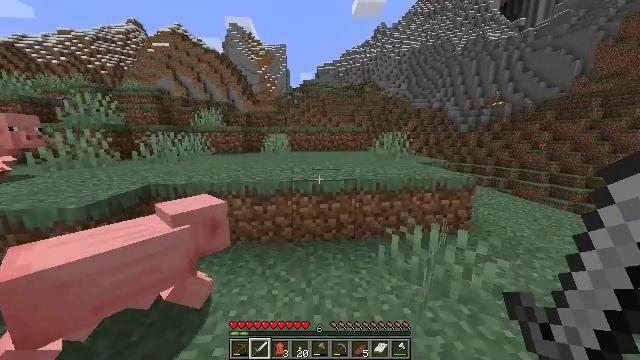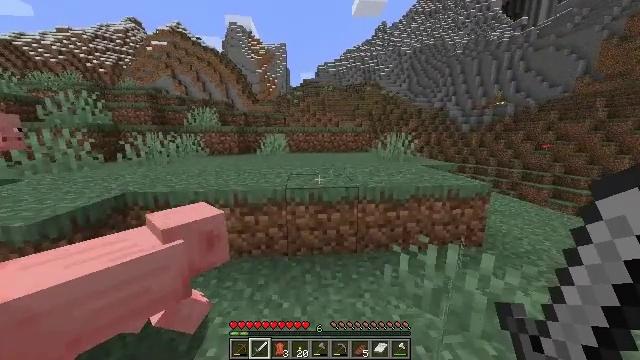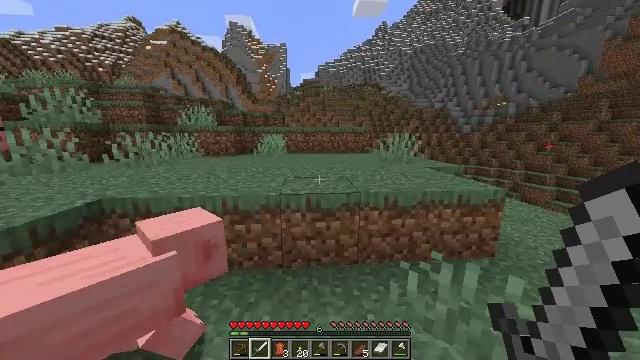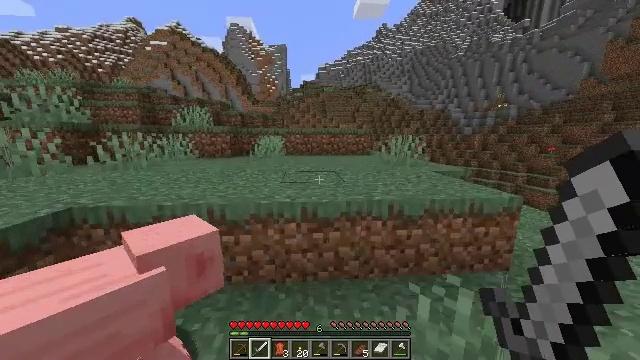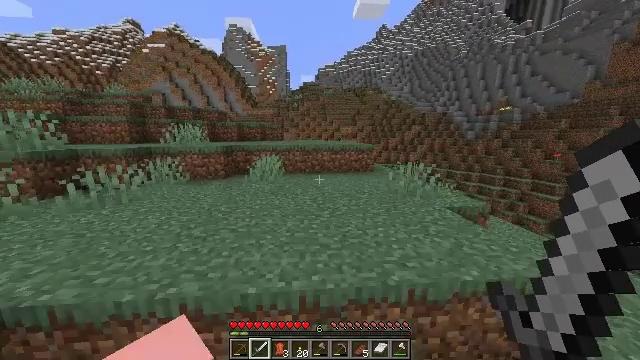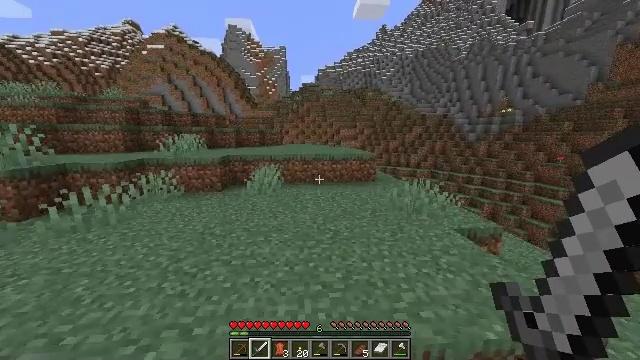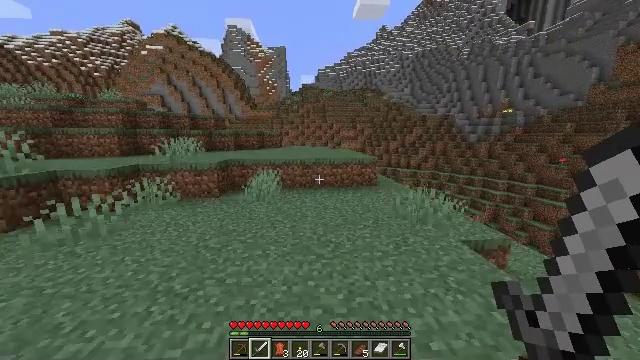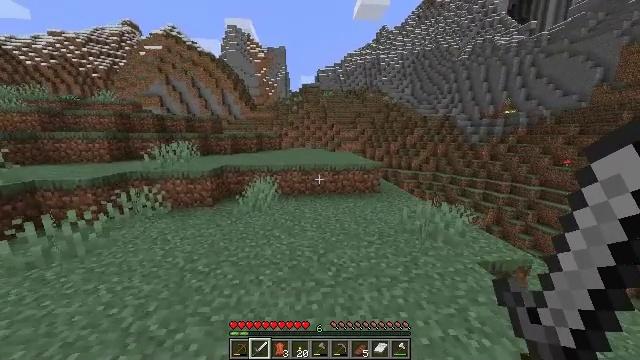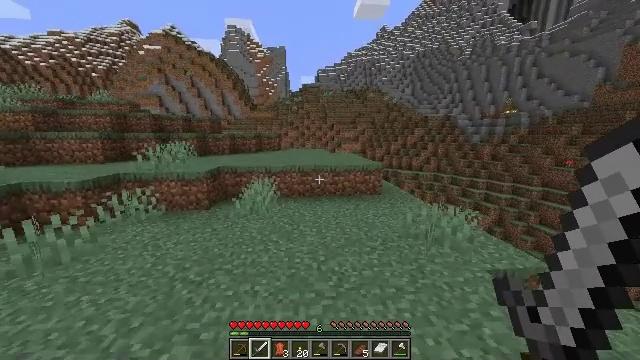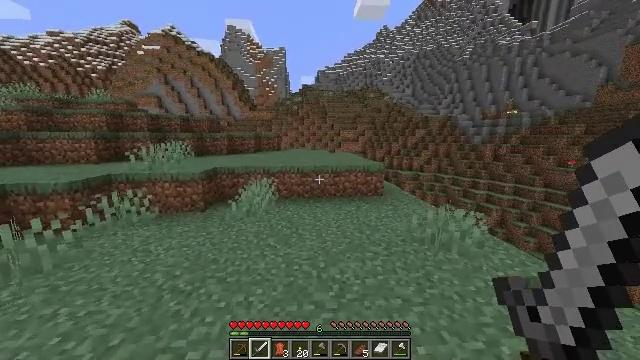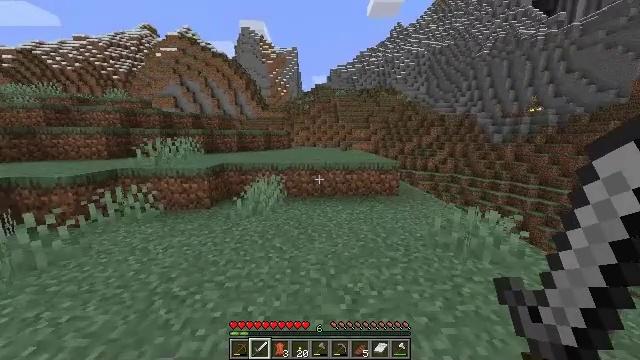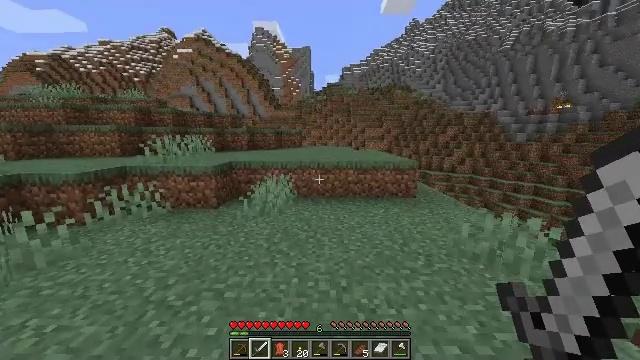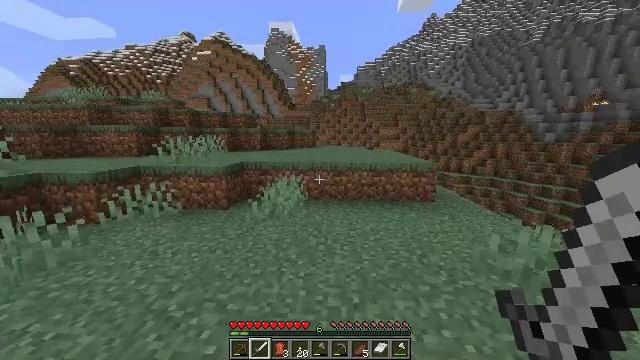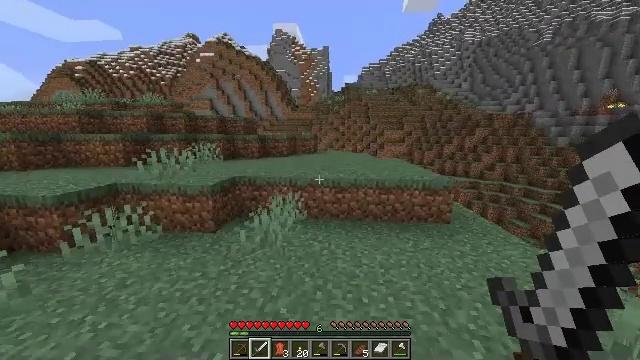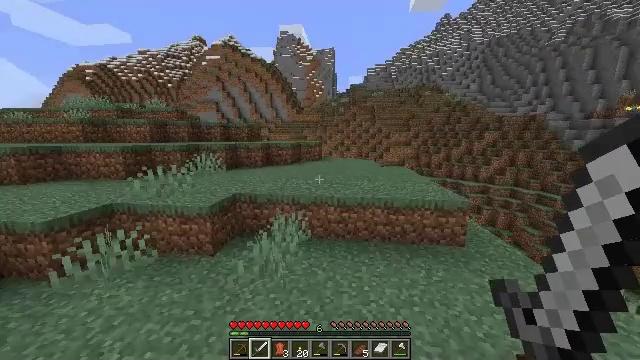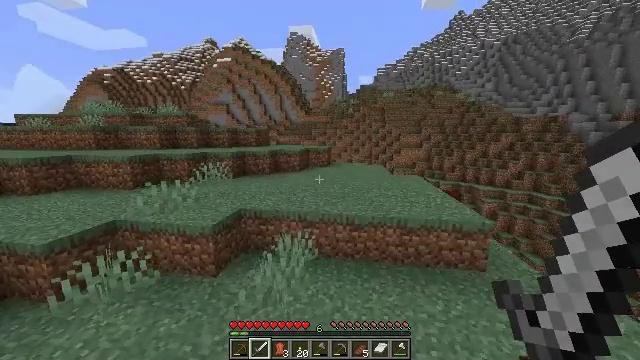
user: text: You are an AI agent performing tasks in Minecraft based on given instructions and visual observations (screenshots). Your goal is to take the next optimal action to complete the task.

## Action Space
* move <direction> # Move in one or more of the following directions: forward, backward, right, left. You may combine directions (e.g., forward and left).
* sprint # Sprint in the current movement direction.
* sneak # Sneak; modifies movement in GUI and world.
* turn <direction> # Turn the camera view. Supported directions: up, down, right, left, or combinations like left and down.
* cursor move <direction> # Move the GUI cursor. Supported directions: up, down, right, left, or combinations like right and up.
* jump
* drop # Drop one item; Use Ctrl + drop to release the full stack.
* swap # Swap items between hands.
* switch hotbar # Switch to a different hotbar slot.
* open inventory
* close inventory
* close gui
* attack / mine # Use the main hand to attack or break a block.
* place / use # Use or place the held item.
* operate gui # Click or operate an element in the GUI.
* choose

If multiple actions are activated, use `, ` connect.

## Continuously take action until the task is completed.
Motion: motion action
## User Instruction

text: Mine oak leaves.
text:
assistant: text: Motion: move forward, sprint
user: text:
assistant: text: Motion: move forward, sprint
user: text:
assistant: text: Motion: move forward, sprint, jump
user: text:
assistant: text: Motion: move forward, sprint, jump
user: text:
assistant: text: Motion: move forward, sprint, jump
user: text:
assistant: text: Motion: move forward, sprint, jump
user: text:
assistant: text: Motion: move forward, sprint, jump
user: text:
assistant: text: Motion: move forward, sprint, jump
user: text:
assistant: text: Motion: move forward, sprint, jump
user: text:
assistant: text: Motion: move forward, sprint, turn left, jump
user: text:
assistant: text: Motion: move forward, sprint, turn left, jump
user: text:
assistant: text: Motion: move forward, sprint, turn left, jump
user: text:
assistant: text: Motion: move forward, sprint, jump
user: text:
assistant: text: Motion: move forward, sprint, turn left, jump
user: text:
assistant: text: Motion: move forward, sprint, turn left, jump
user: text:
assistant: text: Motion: move forward, sprint, turn left, jump
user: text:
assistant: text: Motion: move forward, sprint, jump
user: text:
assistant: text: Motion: move forward, sprint, jump
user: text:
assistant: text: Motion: move forward, sprint, turn left, jump
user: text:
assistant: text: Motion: move forward, sprint, turn left, jump
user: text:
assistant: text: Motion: move forward, sprint, turn left, jump
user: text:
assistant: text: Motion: move forward, sprint, turn left, jump
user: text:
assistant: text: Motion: move forward, sprint, turn left, jump
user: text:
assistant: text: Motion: move forward, sprint, jump
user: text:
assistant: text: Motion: move forward, sprint, jump
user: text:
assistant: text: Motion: move forward, sprint, jump
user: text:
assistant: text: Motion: move forward, sprint, jump
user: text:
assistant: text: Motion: move forward, sprint, turn left, jump
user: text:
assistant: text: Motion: move forward, sprint, turn left, jump
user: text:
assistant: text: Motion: move forward, sprint, turn left, jump